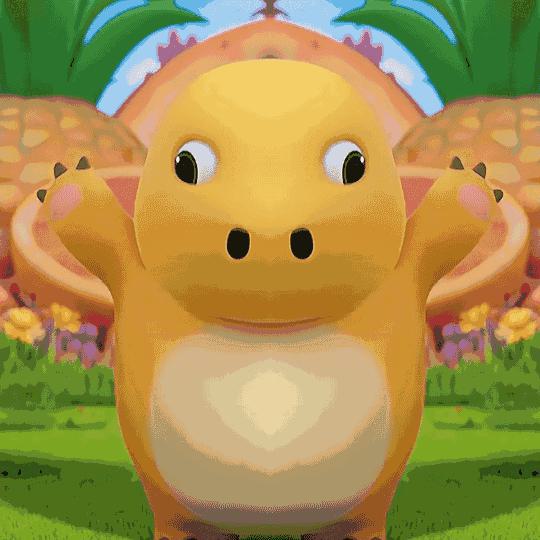
Label: nailong